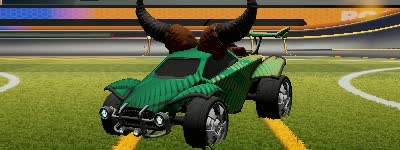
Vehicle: octane